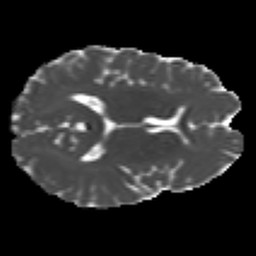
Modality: MD
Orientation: axial
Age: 25
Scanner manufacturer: siemens
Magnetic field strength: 3 T
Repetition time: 4.52 s
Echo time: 0.084 s